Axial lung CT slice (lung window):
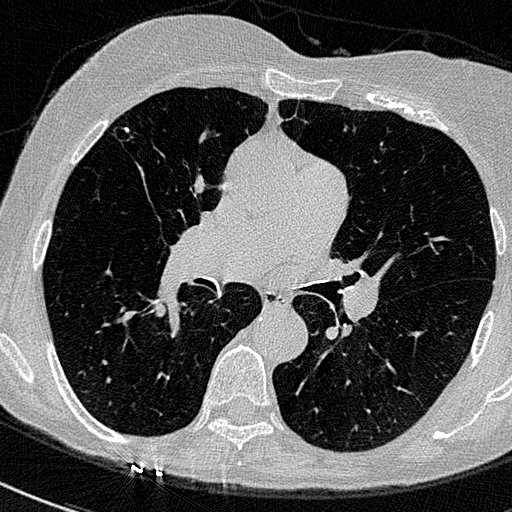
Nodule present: no